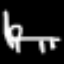
Label: bed